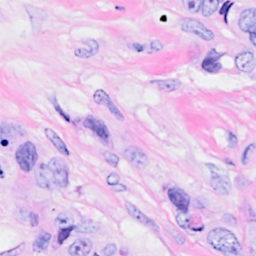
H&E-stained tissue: Breast